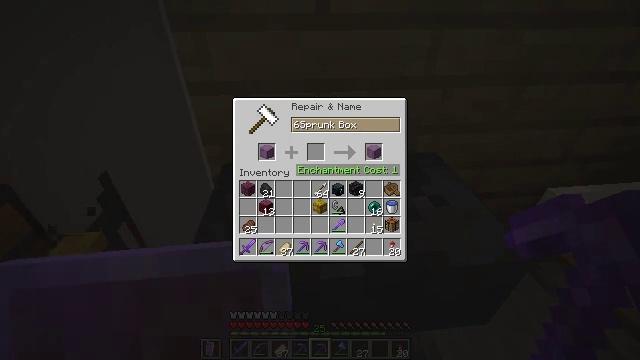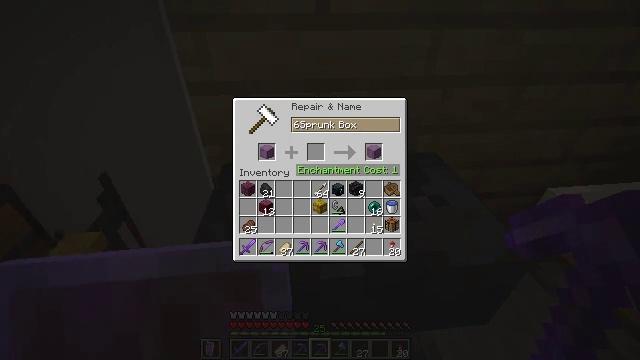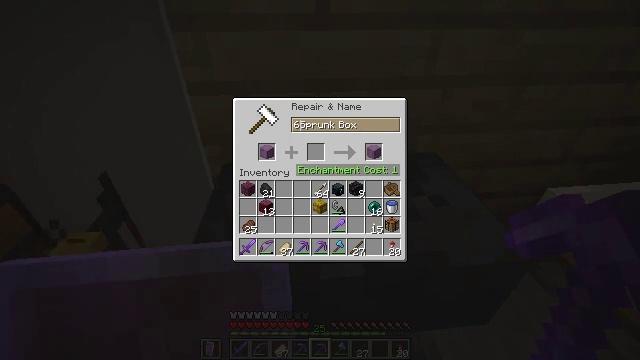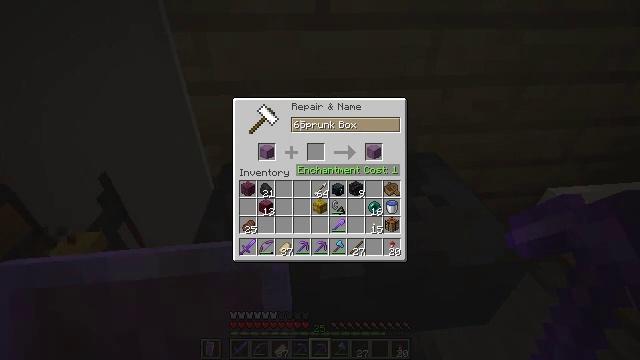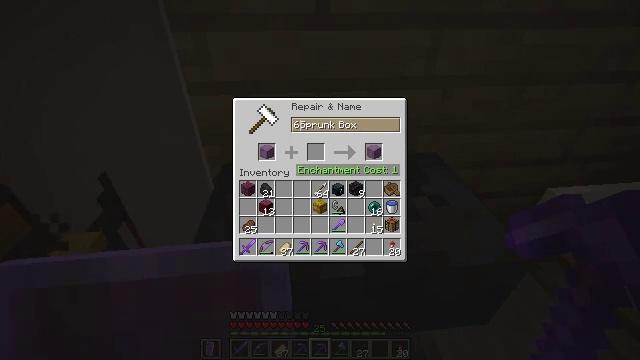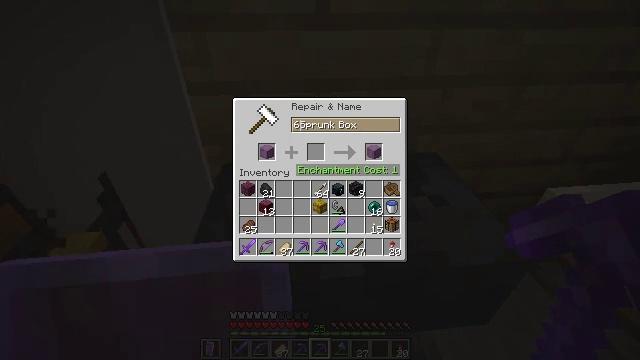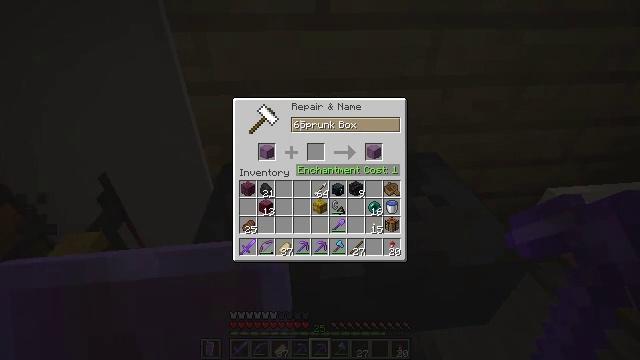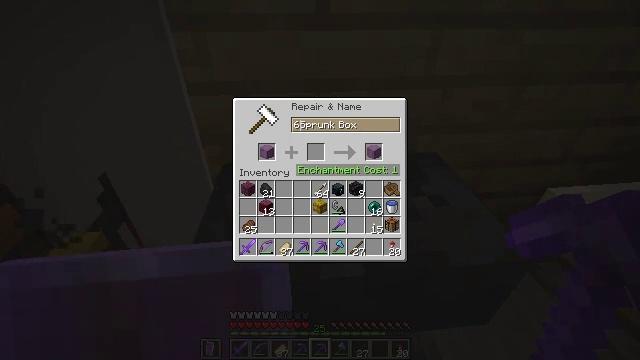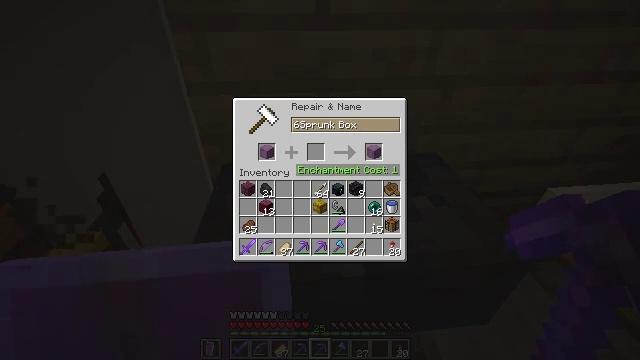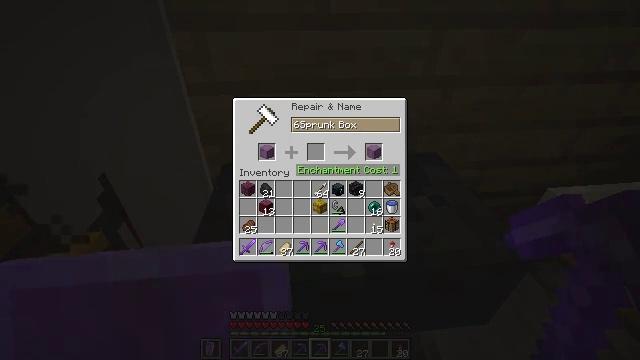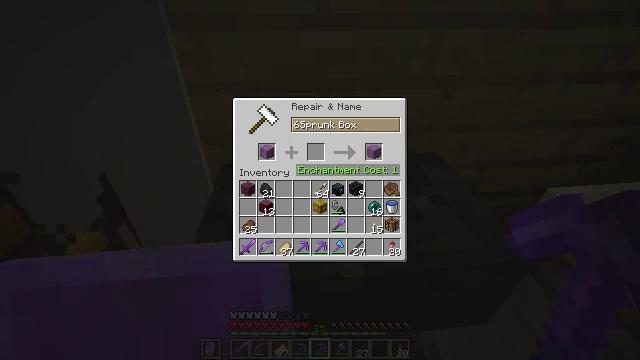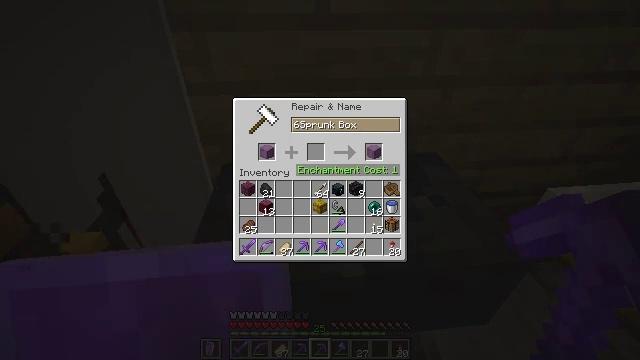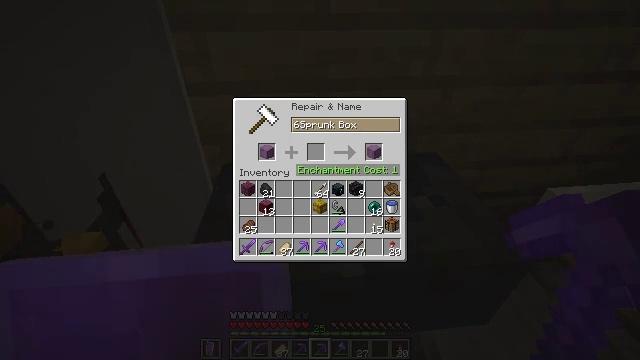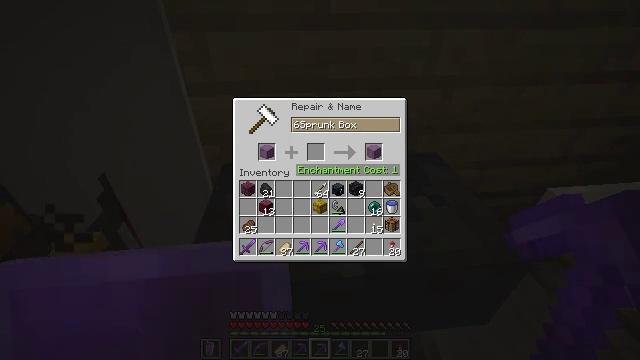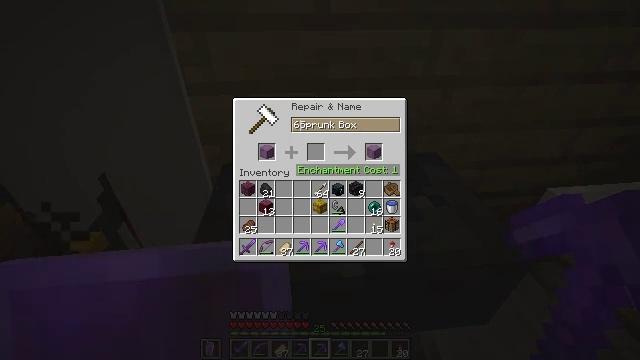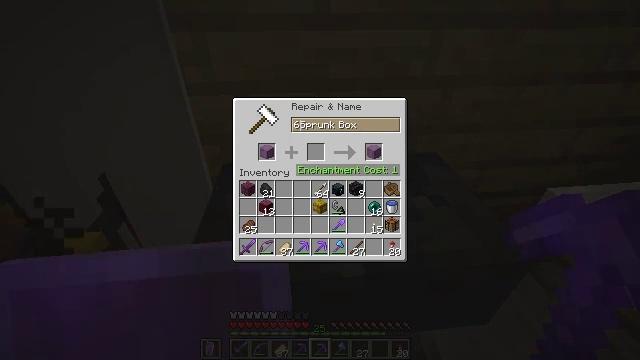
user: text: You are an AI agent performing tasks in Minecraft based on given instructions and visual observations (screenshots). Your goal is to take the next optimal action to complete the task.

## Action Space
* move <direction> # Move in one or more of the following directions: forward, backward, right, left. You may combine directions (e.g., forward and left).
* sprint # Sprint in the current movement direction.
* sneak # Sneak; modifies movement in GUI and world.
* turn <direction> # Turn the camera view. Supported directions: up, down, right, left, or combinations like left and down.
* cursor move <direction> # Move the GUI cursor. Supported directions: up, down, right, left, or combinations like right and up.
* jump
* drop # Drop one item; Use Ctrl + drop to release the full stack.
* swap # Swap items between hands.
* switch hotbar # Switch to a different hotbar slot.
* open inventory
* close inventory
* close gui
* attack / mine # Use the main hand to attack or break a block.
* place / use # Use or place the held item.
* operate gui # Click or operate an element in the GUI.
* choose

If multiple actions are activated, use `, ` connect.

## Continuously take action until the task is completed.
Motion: motion action
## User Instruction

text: Open the crafting table to craft magenta dye.
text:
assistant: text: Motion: no_op
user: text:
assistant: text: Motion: no_op
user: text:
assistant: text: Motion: no_op
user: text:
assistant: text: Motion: no_op
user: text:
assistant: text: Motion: no_op
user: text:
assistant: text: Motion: no_op
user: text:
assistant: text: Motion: no_op
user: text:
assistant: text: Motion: no_op
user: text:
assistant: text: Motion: no_op
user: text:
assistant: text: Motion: no_op
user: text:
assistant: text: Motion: no_op
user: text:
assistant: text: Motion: no_op
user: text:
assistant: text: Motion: no_op
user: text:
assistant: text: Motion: no_op
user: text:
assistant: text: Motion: no_op
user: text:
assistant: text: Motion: no_op
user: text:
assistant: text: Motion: no_op
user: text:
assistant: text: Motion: no_op
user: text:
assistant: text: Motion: no_op
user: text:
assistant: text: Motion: no_op
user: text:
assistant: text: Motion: no_op
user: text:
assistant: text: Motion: no_op
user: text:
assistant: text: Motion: no_op
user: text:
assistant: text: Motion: no_op
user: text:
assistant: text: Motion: no_op
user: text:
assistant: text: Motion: no_op
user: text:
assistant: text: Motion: no_op
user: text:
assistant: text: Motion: no_op
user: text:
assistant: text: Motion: no_op
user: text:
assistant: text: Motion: no_op